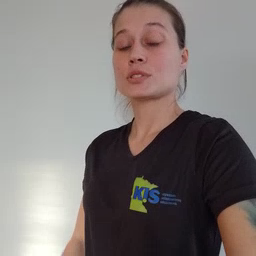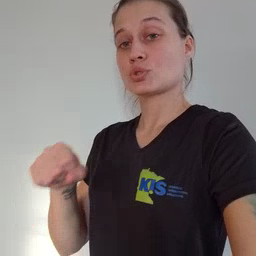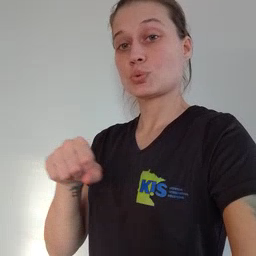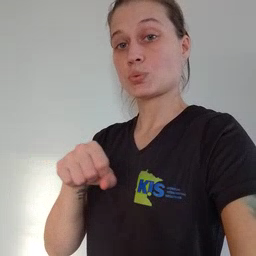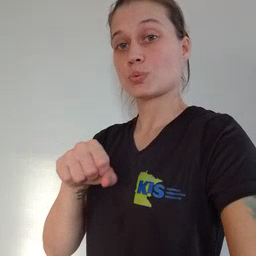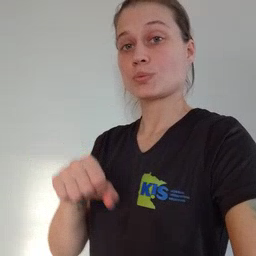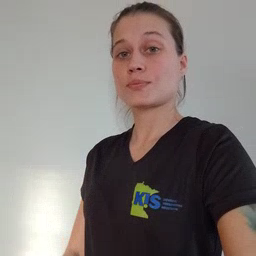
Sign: shoe